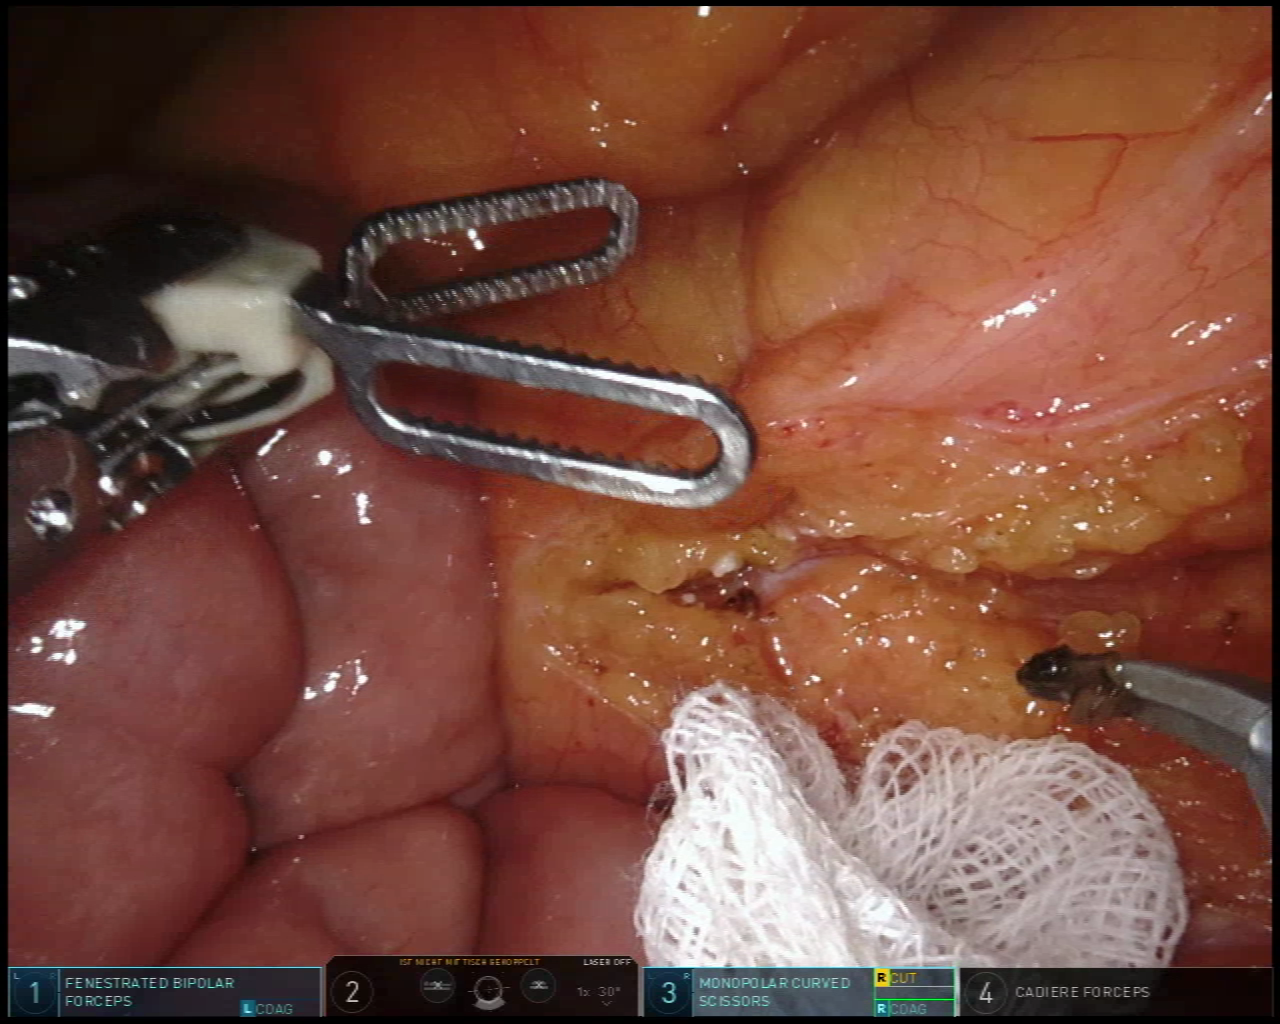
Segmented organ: inferior_mesenteric_artery
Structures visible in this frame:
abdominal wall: no
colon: no
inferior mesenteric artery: yes
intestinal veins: no
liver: no
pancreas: no
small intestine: yes
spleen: no
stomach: no
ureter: no
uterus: no
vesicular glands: no